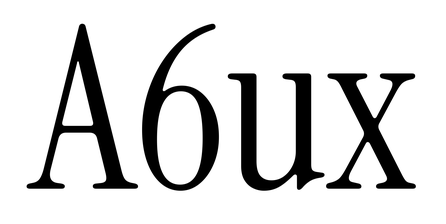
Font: InstrumentSerif-Regular